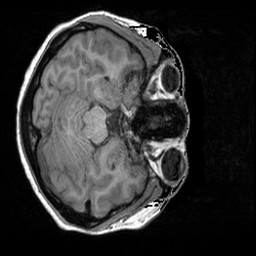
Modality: T1w
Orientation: axial
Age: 23
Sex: female
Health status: healthy
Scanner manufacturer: siemens
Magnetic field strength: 3 T
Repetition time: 1.9 s
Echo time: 0.00252 s